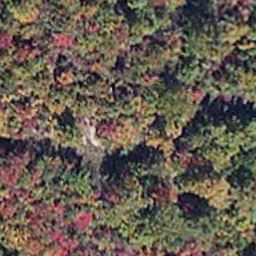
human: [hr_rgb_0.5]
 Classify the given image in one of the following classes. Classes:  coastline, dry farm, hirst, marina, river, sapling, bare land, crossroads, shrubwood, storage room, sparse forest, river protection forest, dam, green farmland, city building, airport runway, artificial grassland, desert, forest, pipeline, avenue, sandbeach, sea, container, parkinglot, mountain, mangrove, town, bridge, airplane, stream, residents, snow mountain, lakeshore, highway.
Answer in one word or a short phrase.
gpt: mangrove